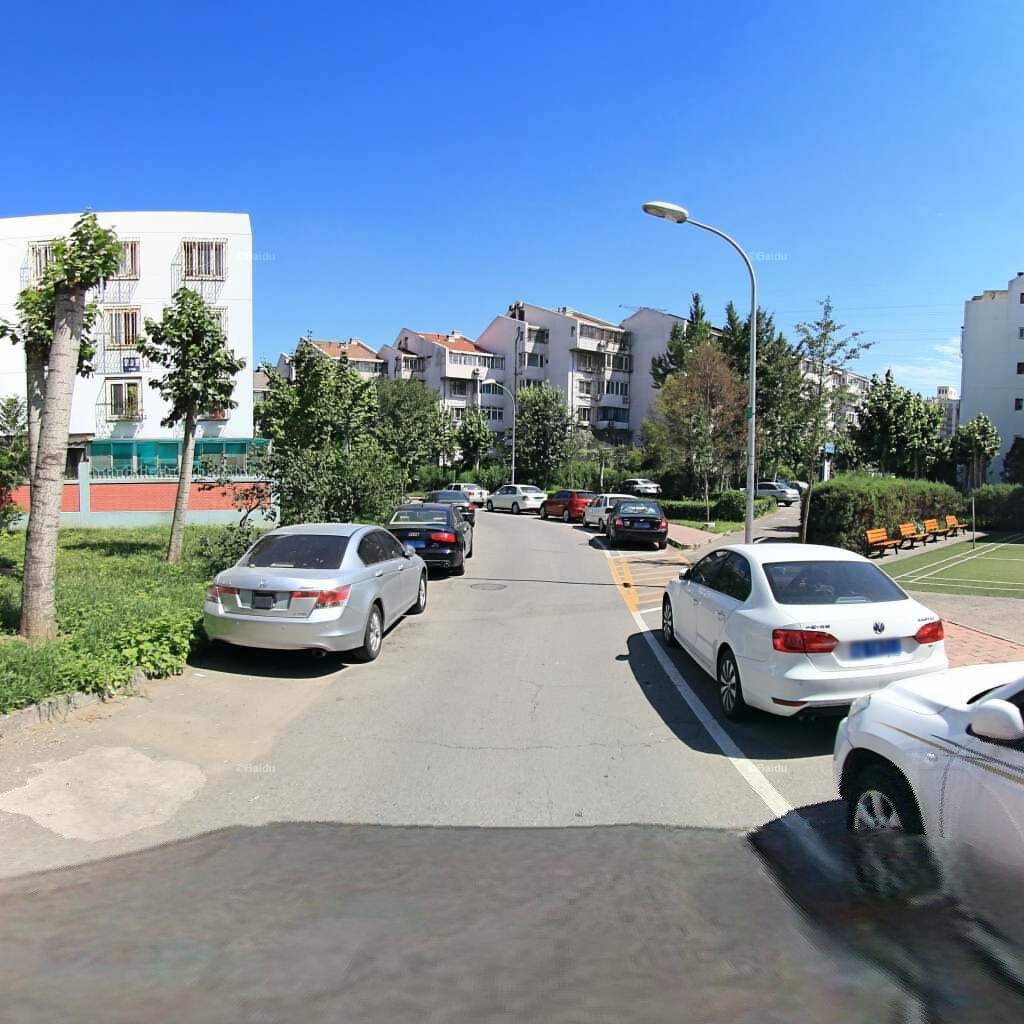
Region: Haidian
Road damage annotations: transverse crack, transverse crack, longitudinal crack, longitudinal crack, manhole cover